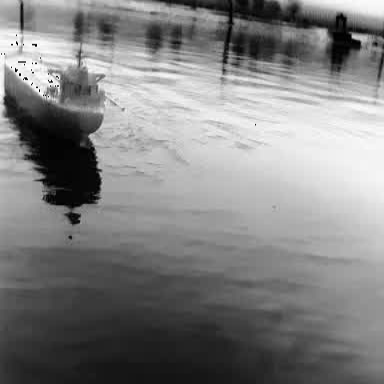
There is a liner in the infrared image.